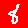
Digit: 8